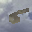
Label: 5